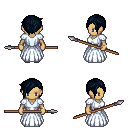
a pixel art fantasy rpg character, female body template, human, tanned skin, underdress, white pants, raven pixie cut hairstyle, bracelets, white slippers, spear, four views (front, back, left, right), 2x2 character sprite sheet, small pixel art, hard edges, no anti-aliasing